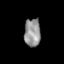
Tissue: skin
Cell type: Epithelial cells
Senescence score: 0.2829
Nuclear area (px): 442
Mean DAPI intensity: 149.538